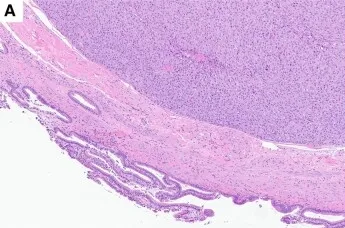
Histology from the gallbladder wall metastasis, hematoxylin and eosin stain shown with original magnification x 4.
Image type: pathology (h&e)